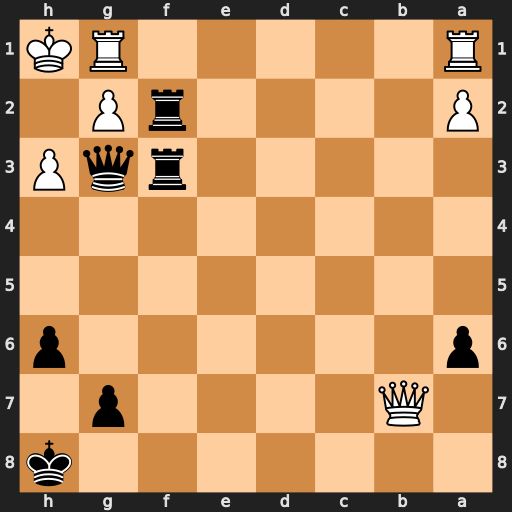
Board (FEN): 7k/1Q4p1/p6p/8/8/5rqP/P4rP1/R5RK
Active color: b
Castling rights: -
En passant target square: -
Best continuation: Qxh3+ gxh3 Rxh3#